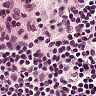
Metastatic tissue present: no